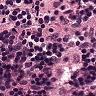
Metastatic tissue present: no